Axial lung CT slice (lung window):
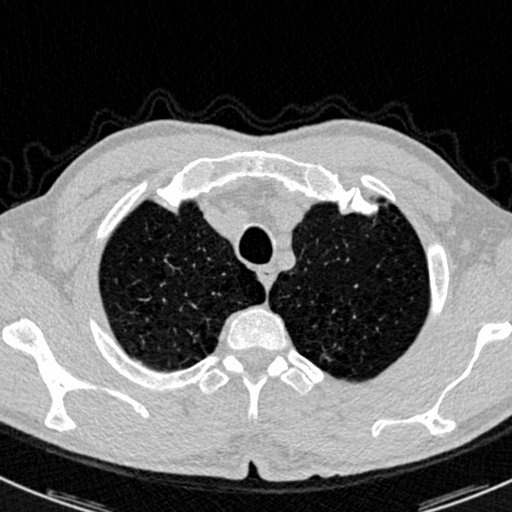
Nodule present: no